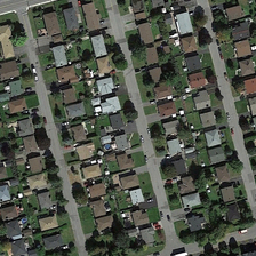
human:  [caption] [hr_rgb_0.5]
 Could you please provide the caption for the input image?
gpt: There is a row of houses

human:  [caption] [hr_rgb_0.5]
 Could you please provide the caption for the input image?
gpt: There are rows of houses along the road.

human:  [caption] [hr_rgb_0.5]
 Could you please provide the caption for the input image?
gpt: The house is lined up by the road.

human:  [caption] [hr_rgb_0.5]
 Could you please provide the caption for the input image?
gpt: There are files of houses by the road.

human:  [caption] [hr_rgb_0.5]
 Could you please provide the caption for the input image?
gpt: There are Rows of Homes by the side of the road.